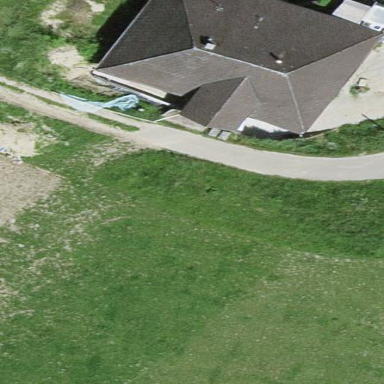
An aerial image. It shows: Farm building.